Chest X-ray:
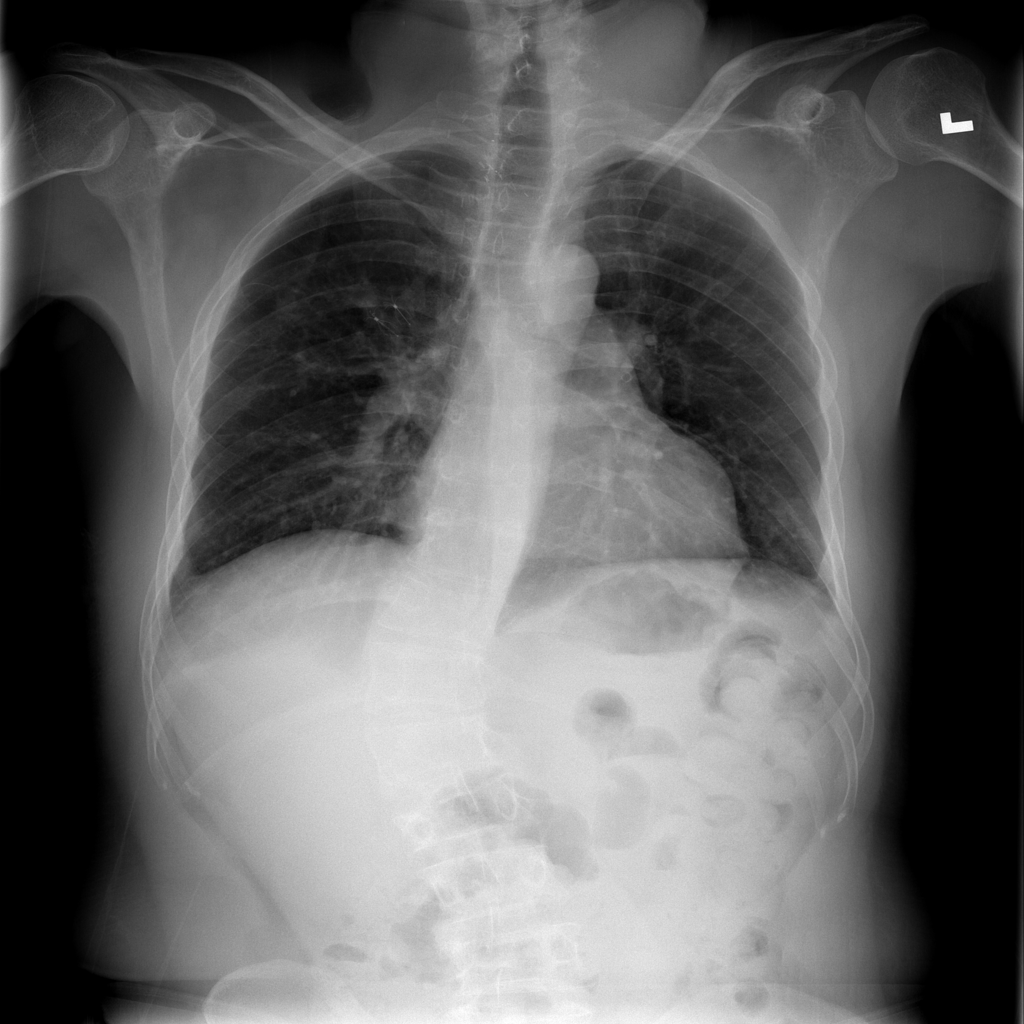
Findings: Fibrosis, Pleural Thickening, Nodule
No abnormal finding: no